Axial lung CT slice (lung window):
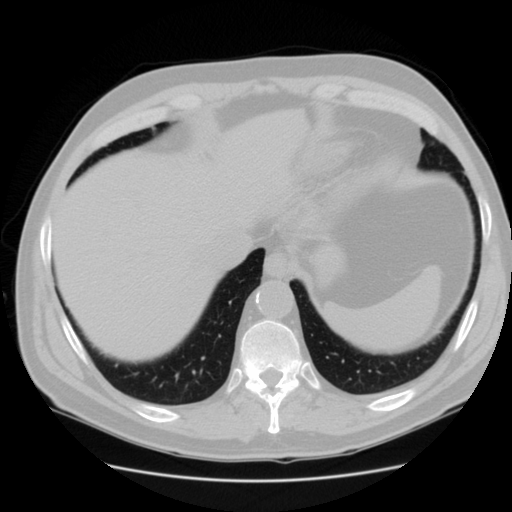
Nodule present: no